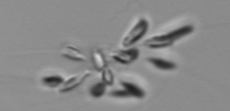
Label: Dinobryon